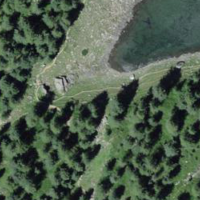
EUNIS habitat code: 43
Species observed at this site:
Colias palaeno